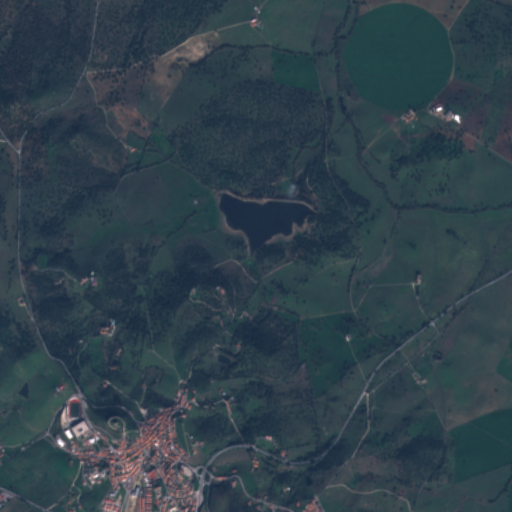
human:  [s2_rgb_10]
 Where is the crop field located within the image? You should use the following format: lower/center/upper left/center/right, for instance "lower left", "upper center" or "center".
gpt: The crop field is located in the upper right of the image.
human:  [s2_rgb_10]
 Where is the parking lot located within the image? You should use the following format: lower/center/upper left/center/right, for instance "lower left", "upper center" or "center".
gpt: The parking lot is located in the lower left of the image.
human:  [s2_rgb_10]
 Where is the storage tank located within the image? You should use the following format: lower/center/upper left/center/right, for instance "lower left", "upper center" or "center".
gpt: The storage tank is located in the lower center of the image.
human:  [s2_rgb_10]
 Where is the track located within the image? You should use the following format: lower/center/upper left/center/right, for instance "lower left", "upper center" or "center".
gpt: The track is located in the lower left of the image.
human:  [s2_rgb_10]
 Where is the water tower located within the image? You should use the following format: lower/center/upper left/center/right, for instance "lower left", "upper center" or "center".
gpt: The water tower is located in the lower of the image.
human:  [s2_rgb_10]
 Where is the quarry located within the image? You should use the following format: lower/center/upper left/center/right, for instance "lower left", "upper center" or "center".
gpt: There is no quarry in the image.